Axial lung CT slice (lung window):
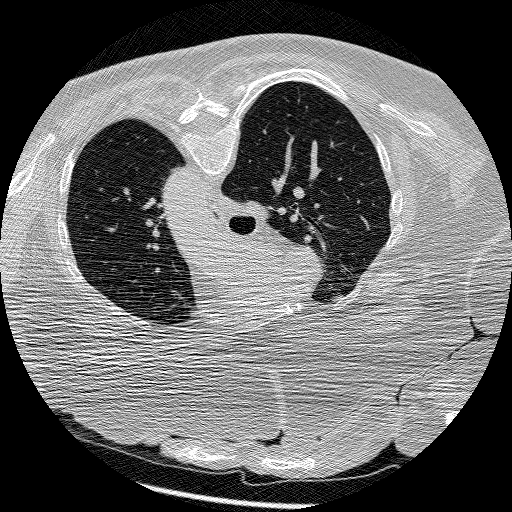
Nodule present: no